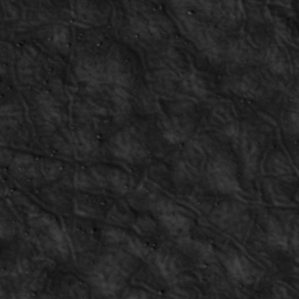
Label: non_frost